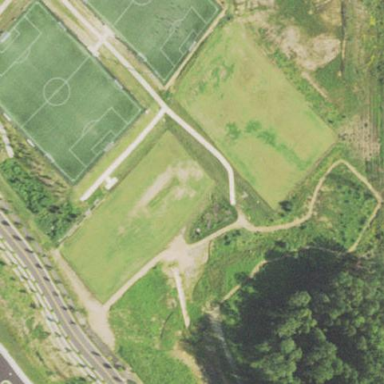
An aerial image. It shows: Pitch designated as leisure land.